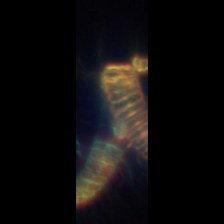
Taxon: Chaetoceros
Group: Diatoms